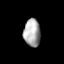
Tissue: lung
Cell type: Others
Senescence score: 0.09476
Nuclear area (px): 447
Mean DAPI intensity: 171.358